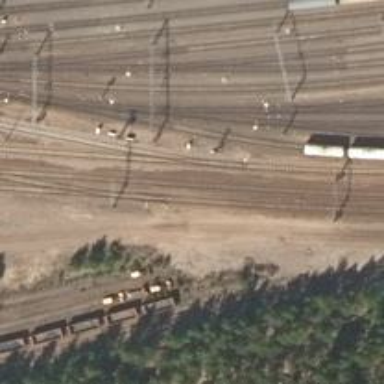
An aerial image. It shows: Rail yard with electrified contact lines for the railway.